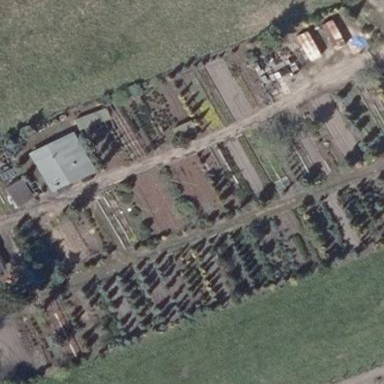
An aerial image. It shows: Area designated for allotments.